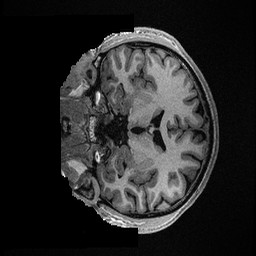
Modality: T1w
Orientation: coronal
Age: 36
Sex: male
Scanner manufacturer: ge
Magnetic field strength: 3 T
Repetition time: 0.006952 s
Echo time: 0.00292 s